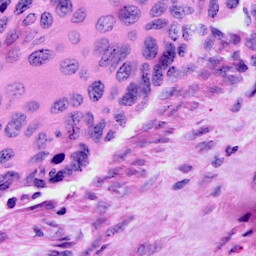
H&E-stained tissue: Cervix